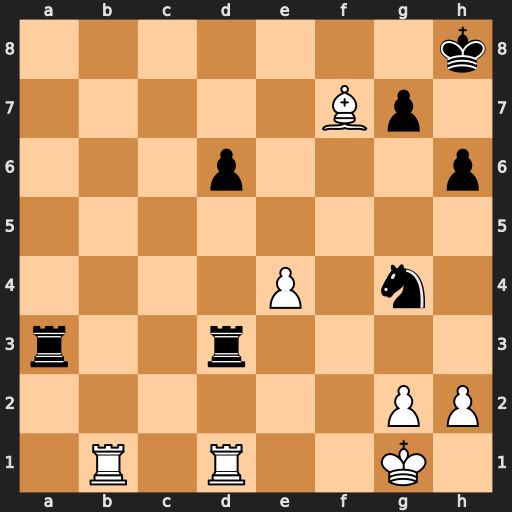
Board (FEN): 7k/5Bp1/3p3p/8/4P1n1/r2r4/6PP/1R1R2K1
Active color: w
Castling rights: -
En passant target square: -
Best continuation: Rxd3 Rxd3 Bg6